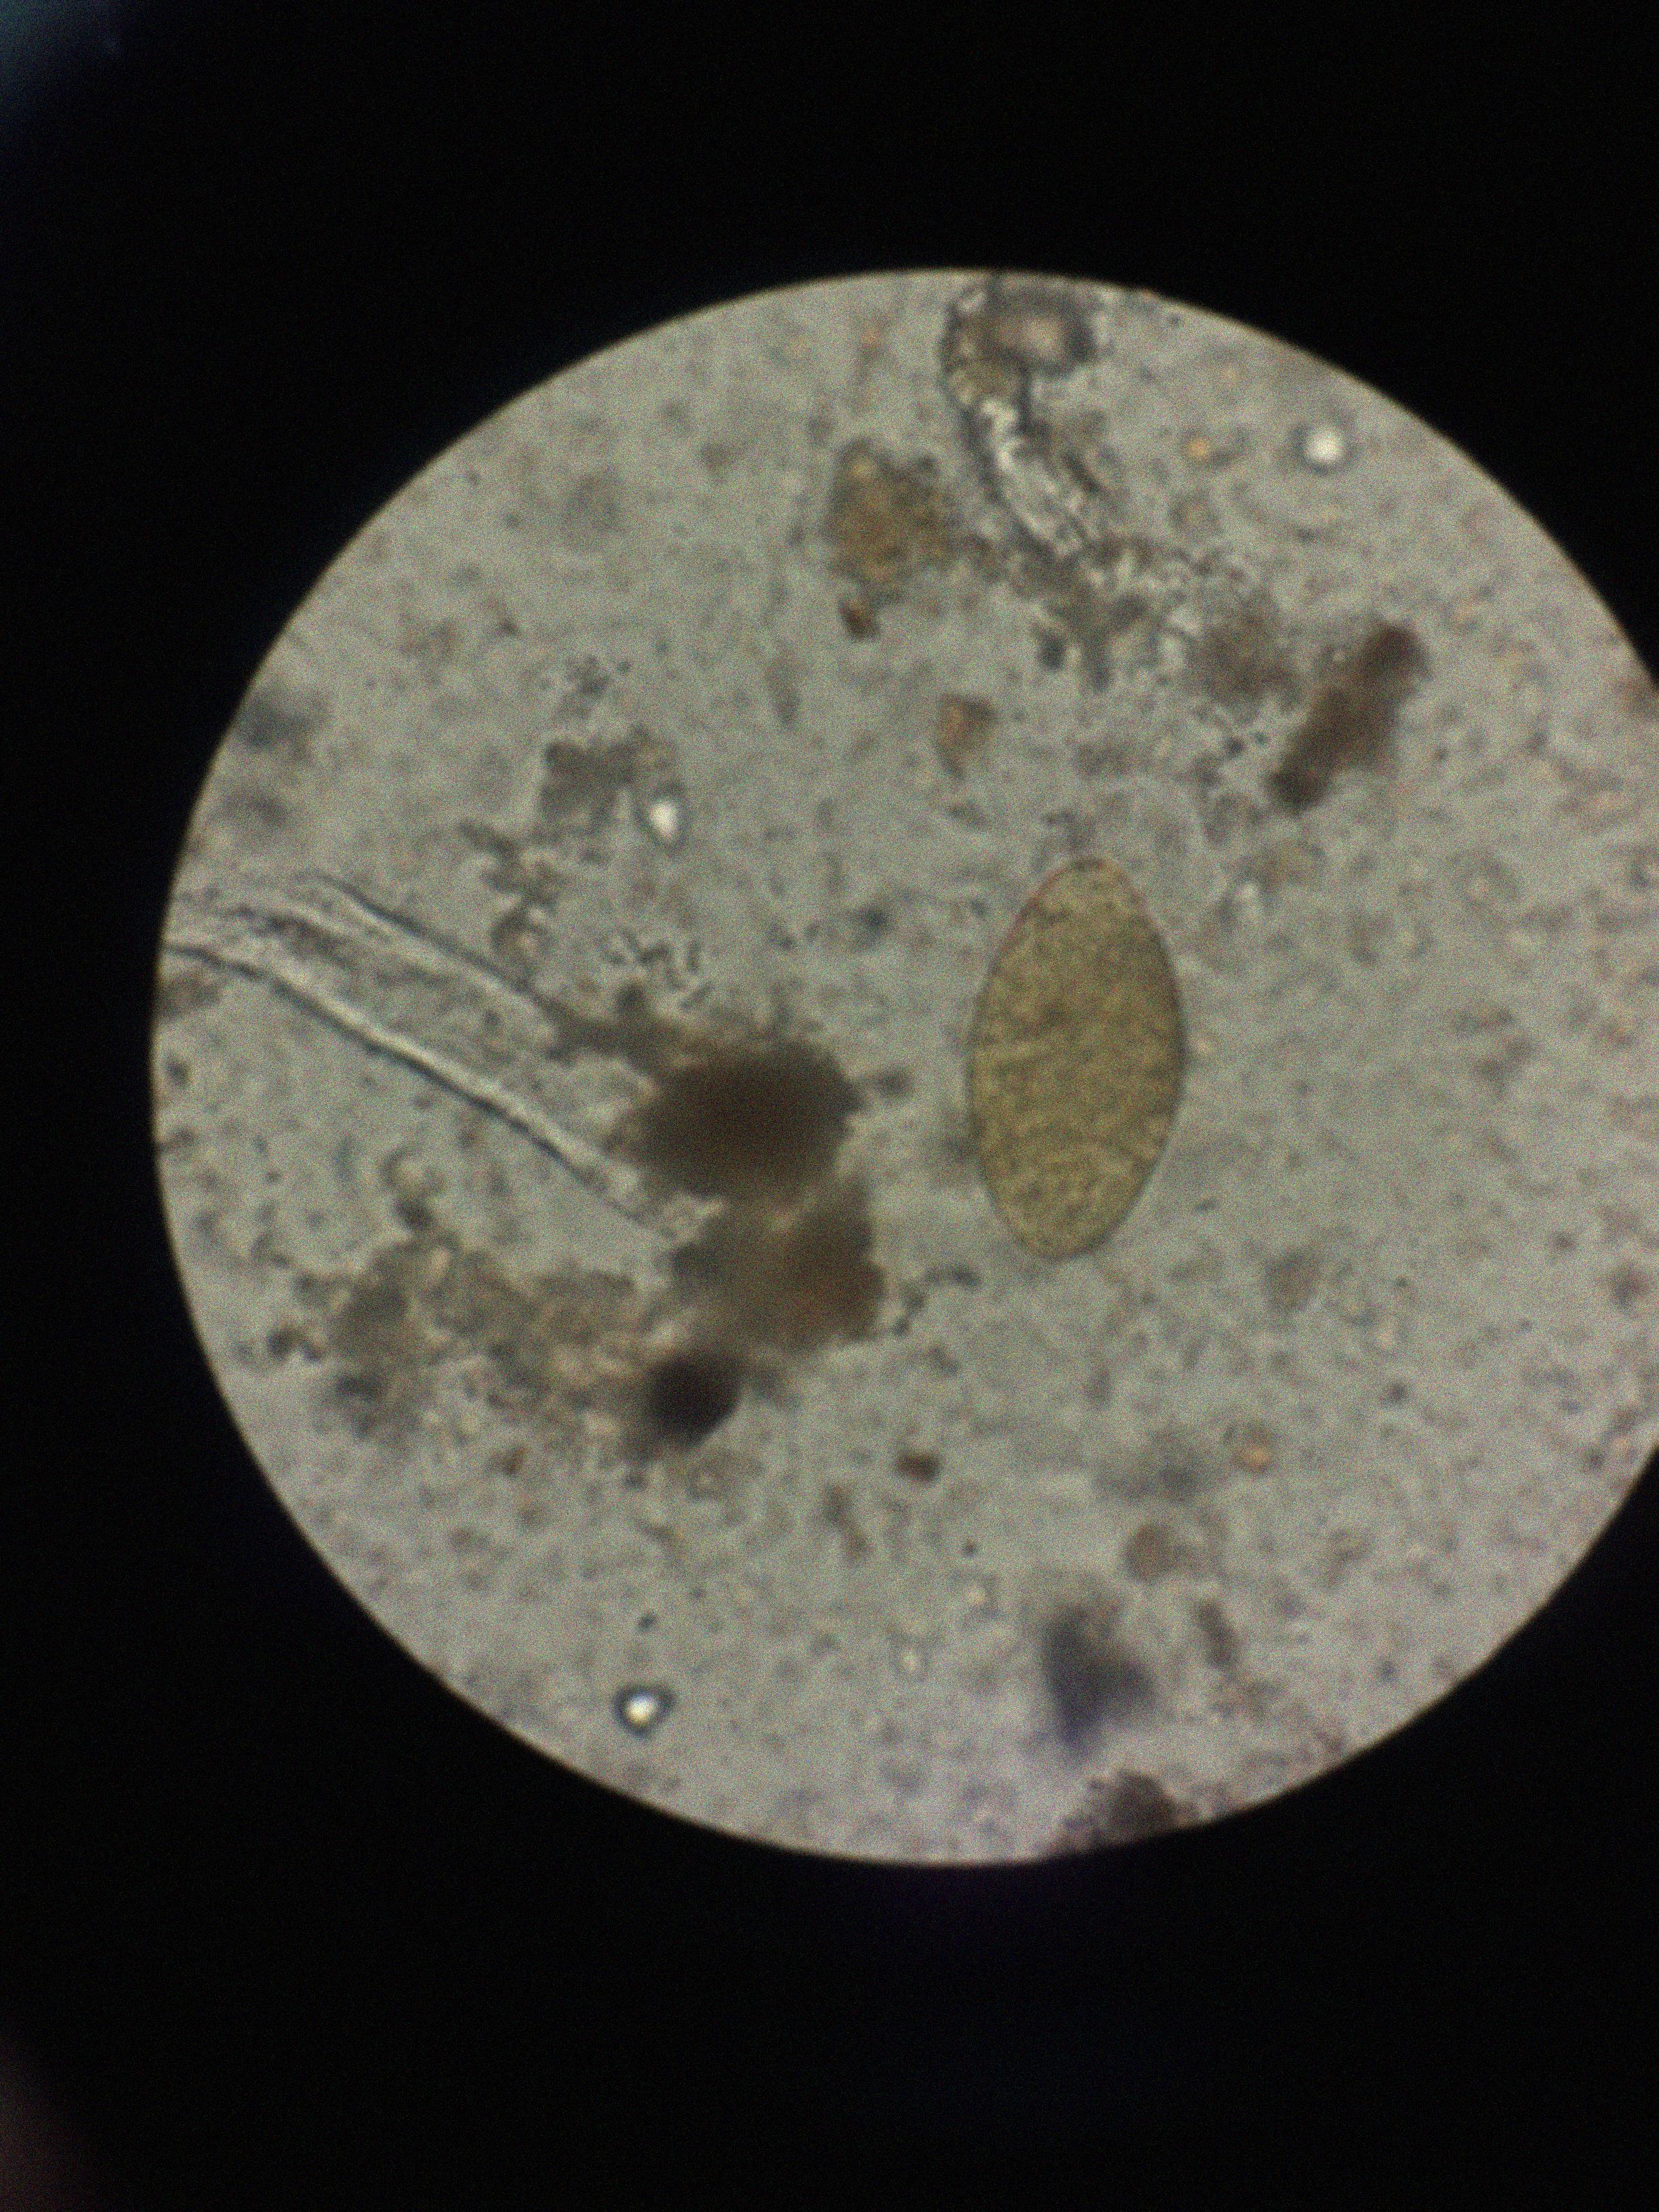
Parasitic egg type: Fasciolopsis buski